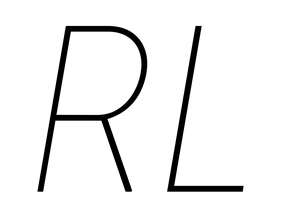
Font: Roboto-Italic_Condensed_Thin_Italic